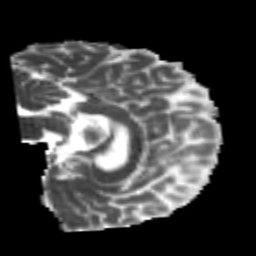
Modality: MD
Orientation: sagittal
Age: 21
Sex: male
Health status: healthy
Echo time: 0.074 s